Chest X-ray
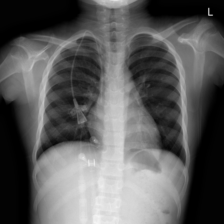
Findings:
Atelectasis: negative
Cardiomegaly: negative
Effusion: negative
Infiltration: negative
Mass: negative
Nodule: negative
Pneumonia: negative
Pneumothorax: negative
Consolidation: negative
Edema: negative
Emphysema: negative
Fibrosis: negative
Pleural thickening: negative
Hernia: negative